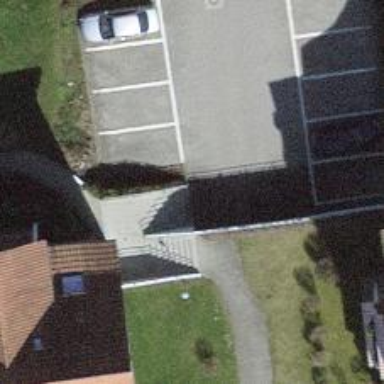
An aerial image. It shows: Set of steps on the road.